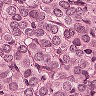
Metastatic tissue present: yes